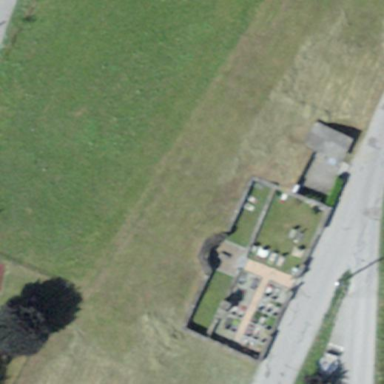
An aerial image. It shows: Cemetery.